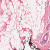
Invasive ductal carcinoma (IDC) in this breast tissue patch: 0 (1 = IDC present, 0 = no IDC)